Question: The figure describes the ball exchange problem. The white ball can exchange positions with the adjacent colored balls in the 4-neighborhood. The target state is that all balls are arranged in the order of red, blue, green, yellow and purple from the upper left corner in the order of rows first and columns. How many exchanges are needed?
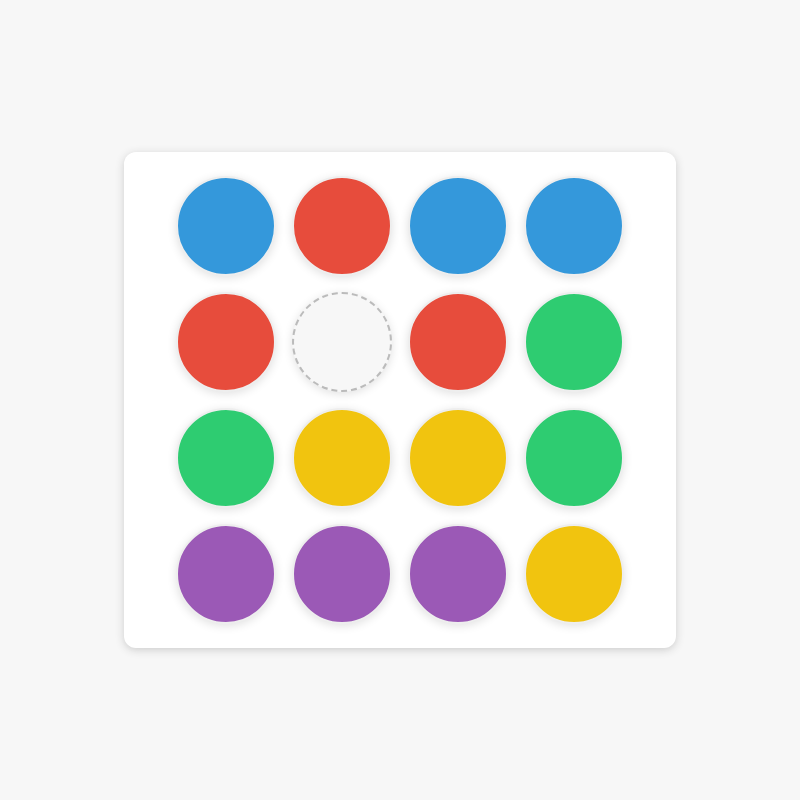
Answer: 12